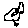
Label: bird